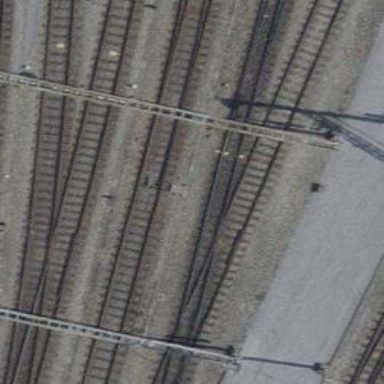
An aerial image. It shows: Single-track electrified railway siding with contact line for service.